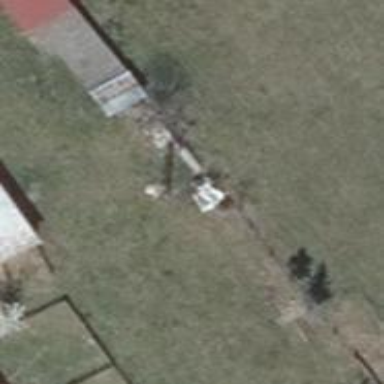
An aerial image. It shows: Power pole.